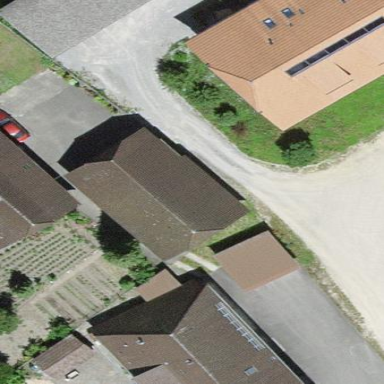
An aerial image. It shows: Rural barn.